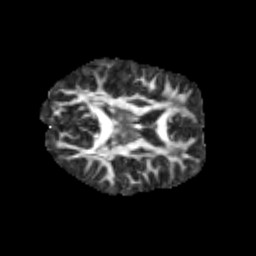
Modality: FA
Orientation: axial
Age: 13
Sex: male
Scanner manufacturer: siemens
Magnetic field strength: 3 T
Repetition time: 3.8 s
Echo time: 0.07 s